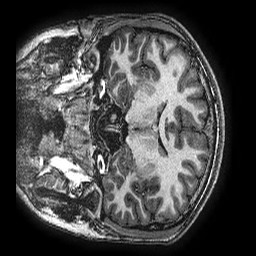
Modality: T1w
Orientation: coronal
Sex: male
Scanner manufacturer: ge
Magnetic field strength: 3 T
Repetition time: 0.00766 s
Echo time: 0.003476 s